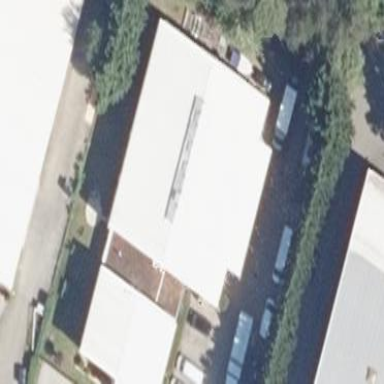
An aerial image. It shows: Commercial building.